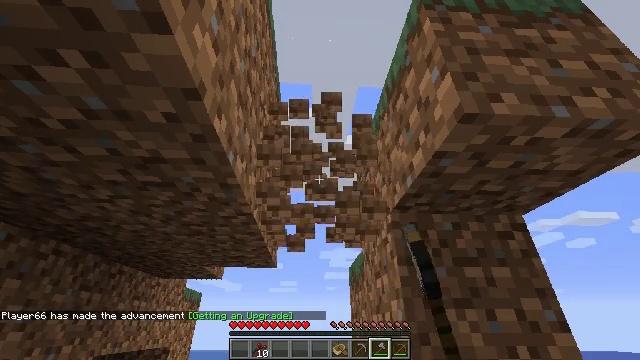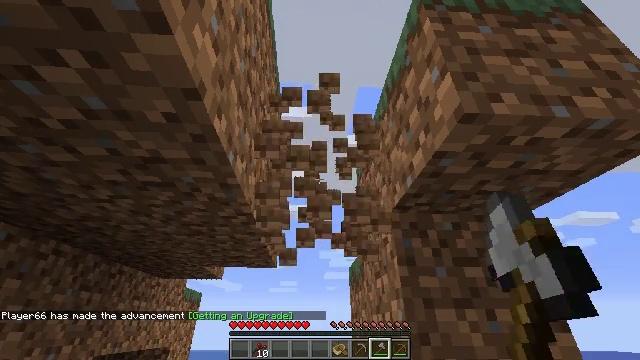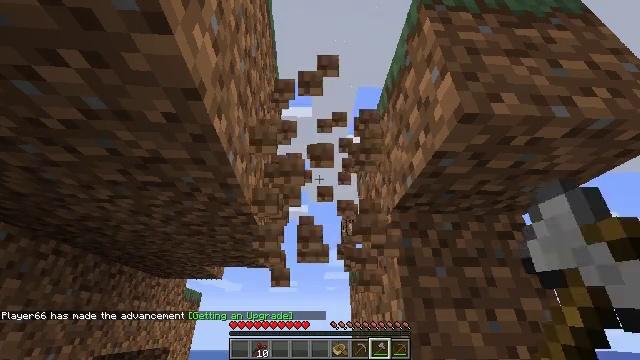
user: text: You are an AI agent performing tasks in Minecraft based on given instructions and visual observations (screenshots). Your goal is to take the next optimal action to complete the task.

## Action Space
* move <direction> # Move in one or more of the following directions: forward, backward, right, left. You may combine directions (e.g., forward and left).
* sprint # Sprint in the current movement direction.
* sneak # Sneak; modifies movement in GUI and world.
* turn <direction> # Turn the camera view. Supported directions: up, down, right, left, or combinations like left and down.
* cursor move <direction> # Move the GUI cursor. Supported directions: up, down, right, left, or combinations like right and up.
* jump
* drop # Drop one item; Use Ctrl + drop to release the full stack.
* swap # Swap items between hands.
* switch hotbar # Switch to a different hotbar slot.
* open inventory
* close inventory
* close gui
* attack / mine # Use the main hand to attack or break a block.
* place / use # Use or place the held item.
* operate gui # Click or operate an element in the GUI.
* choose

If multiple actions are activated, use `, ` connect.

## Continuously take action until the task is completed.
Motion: motion action
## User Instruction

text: Dig up the grass block for dirt.
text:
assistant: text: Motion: sneak, attack / mine
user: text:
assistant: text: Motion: sneak, attack / mine
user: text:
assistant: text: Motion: sneak, attack / mine